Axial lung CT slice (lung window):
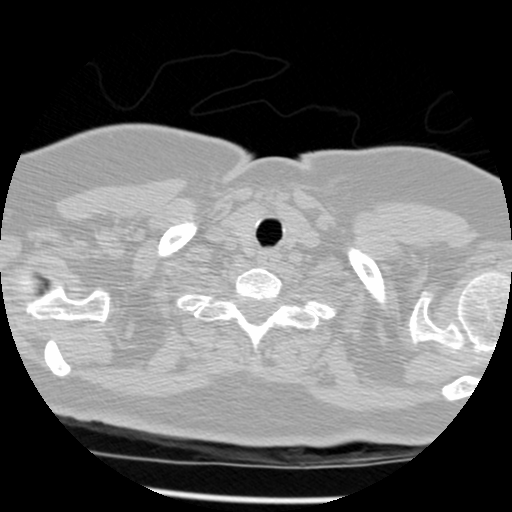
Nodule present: no